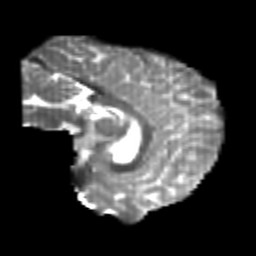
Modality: T2w
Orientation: sagittal
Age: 22
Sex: male
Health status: healthy
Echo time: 0.074 s